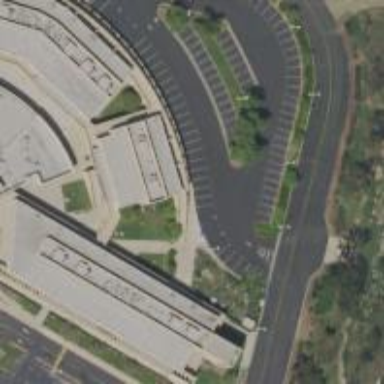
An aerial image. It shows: School building.